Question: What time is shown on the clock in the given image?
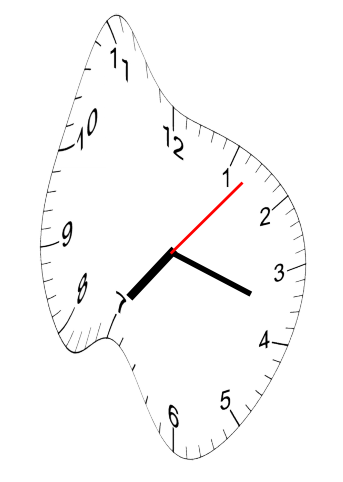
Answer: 07:18:07